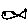
Label: fish